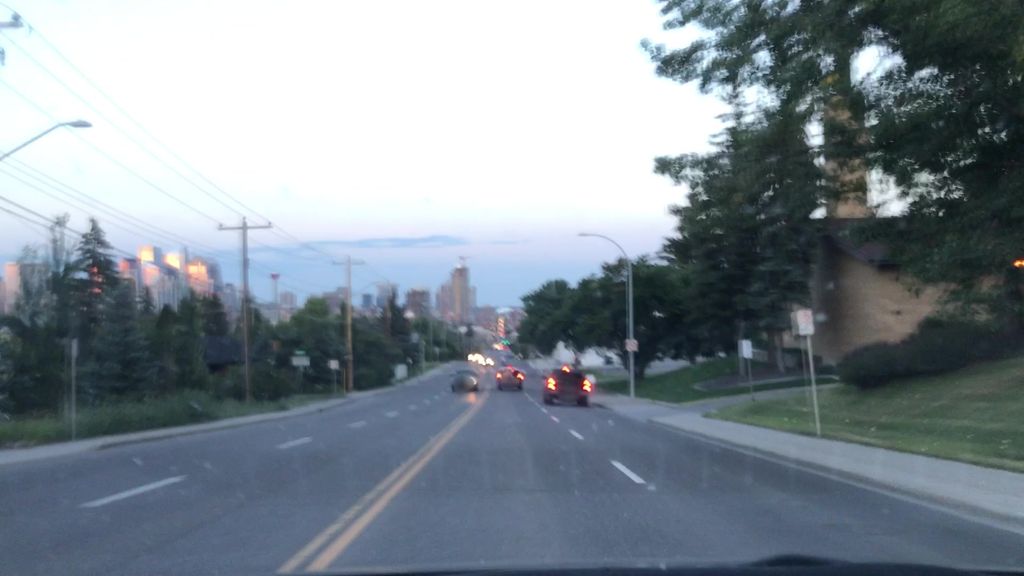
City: calgary